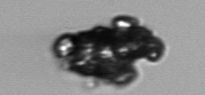
Label: Delphineis